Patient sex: M
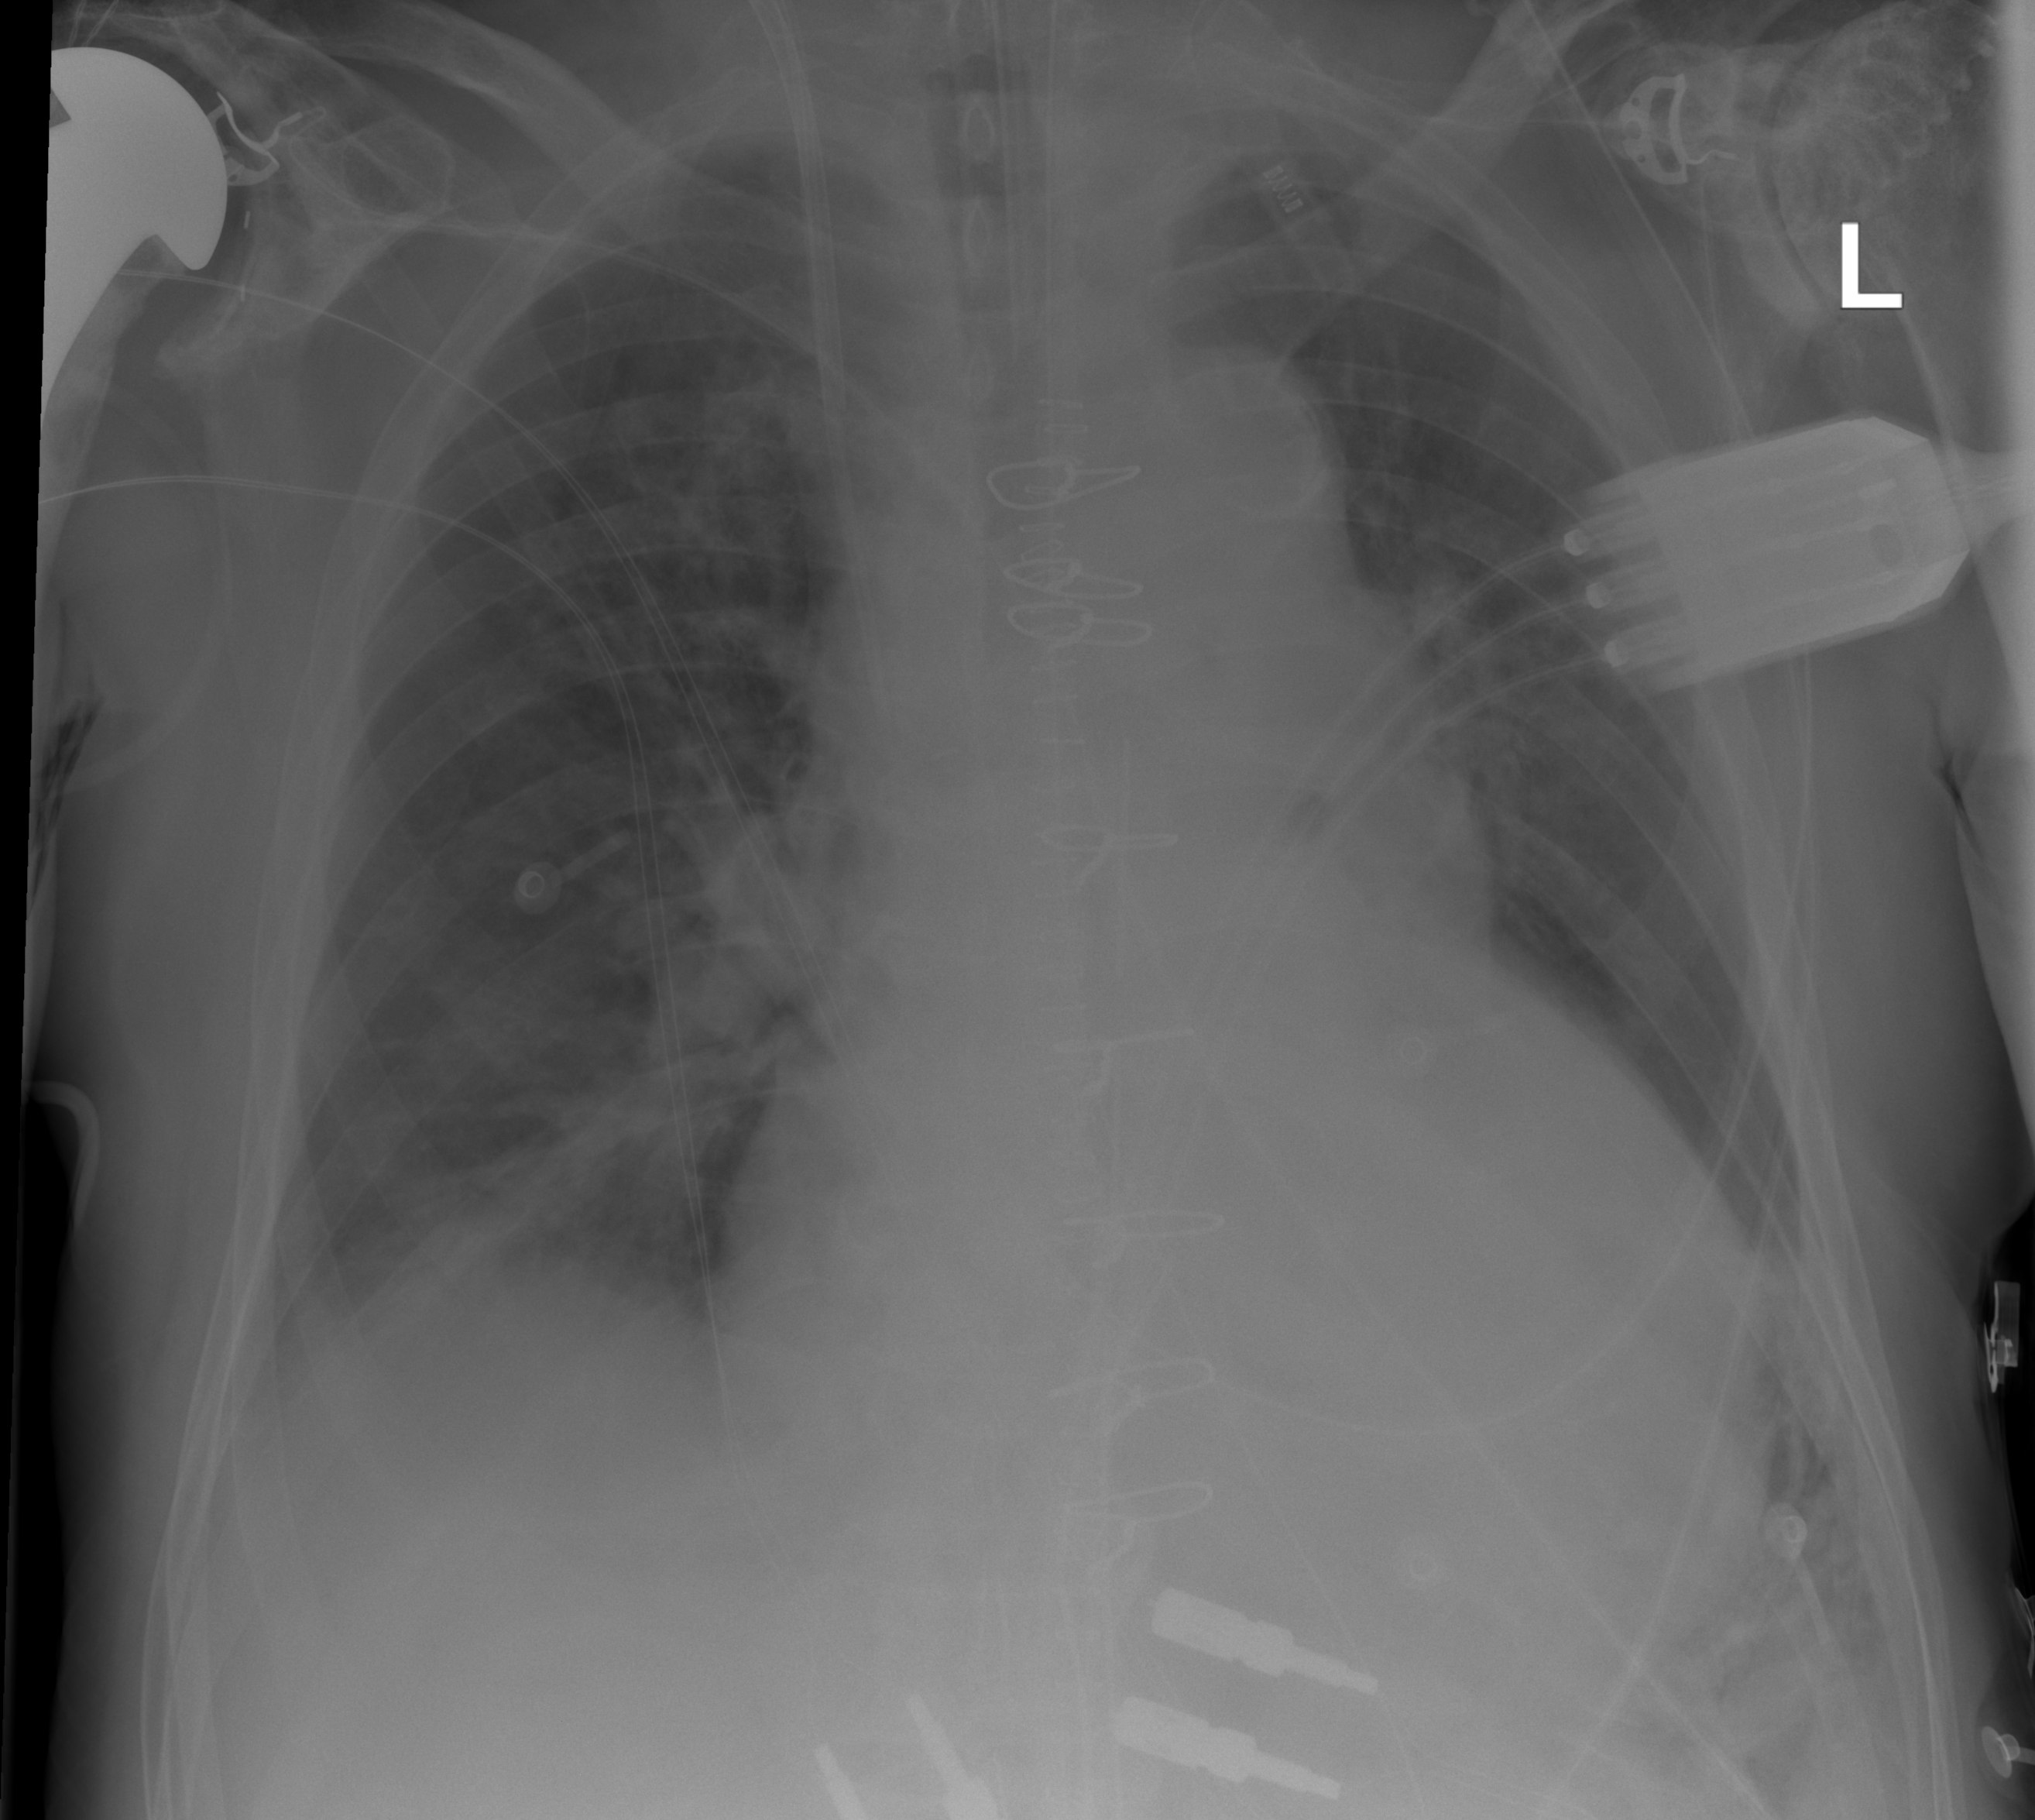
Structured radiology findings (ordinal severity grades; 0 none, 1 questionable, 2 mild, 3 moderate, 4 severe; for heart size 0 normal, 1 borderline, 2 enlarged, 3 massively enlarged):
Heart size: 0
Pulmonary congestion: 1
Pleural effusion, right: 1
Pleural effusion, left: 2
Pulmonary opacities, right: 1
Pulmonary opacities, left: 1
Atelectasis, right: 2
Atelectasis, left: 2